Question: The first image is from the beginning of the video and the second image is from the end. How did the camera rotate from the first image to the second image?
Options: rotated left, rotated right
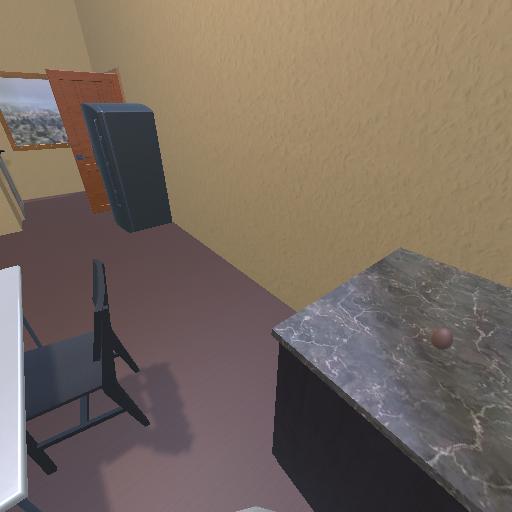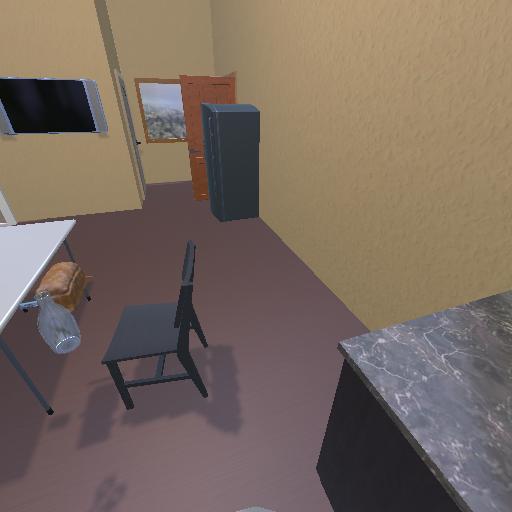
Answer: rotated left